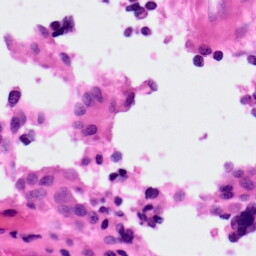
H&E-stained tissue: Ovarian